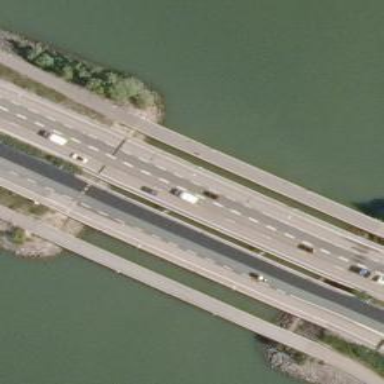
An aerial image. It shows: Bridge with beam structure.